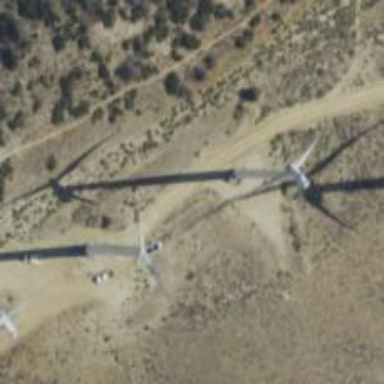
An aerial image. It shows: Wind power generator utilizing wind turbines.